Question: I asked about an issue I have with comma delimited numeric values <URL>.
Given some of the replies, I attempted to try to implement my own model binder as follows:
'''
namespace MvcApplication1.Core
{
public class PropertyModelBinder : DefaultModelBinder
{
public override object BindModel(ControllerContext controllerContext, ModelBindingContext bindingContext)
{
object objectModel = new object();
if (bindingContext.ModelType == typeof(PropertyModel))
{
HttpRequestBase request = controllerContext.HttpContext.Request;
string price = request.Form.Get("Price").Replace(",", string.Empty);
ModelBindingContext newBindingContext = new ModelBindingContext()
{
ModelMetadata = ModelMetadataProviders.Current.GetMetadataForType(
() => new PropertyModel()
{
Price = Convert.ToInt32(price)
},
typeof(PropertyModel)
),
ModelState = bindingContext.ModelState,
ValueProvider = bindingContext.ValueProvider
};
// call the default model binder this new binding context
return base.BindModel(controllerContext, newBindingContext);
}
else
{
return base.BindModel(controllerContext, bindingContext);
}
}
//protected override object CreateModel(ControllerContext controllerContext, ModelBindingContext bindingContext, Type modelType)
//{
// //return base.CreateModel(controllerContext, bindingContext, modelType);
// PropertyModel model = new PropertyModel();
// if (modelType == typeof(PropertyModel))
// {
// model = (PropertyModel)base.CreateModel(controllerContext, bindingContext, modelType);
// HttpRequestBase request = controllerContext.HttpContext.Request;
// string price = request.Form.Get("Price").Replace(",", string.Empty);
// model.Price = Convert.ToInt32(price);
// }
// return model;
//}
}
}
'''
And updated my controller class as this:
'''
namespace MvcApplication1.Controllers
{
public class PropertyController : Controller
{
public ActionResult Edit()
{
PropertyModel model = new PropertyModel
{
AgentName = "John Doe",
BuildingStyle = "Colonial",
BuiltYear = 1978,
Price = 650000,
Id = 1
};
return View(model);
}
[HttpPost]
public ActionResult Edit([ModelBinder(typeof(PropertyModelBinder))] PropertyModel model)
{
if (ModelState.IsValid)
{
//Save property info.
}
return View(model);
}
public ActionResult About()
{
ViewBag.Message = "Your app description page.";
return View();
}
public ActionResult Contact()
{
ViewBag.Message = "Your contact page.";
return View();
}
}
}
'''
Now, if I enter the price with commas, my custom model binder will remove the commas, that's what I want, but validation still fails. So, question is: ? In other words, I suspect that I need to do more in my custom model binder, but don't know how and what. Thanks.
So, I tried @mare's solution at <URL> and updated my model binder as follows:
'''
namespace MvcApplication1.Core
{
public class PropertyModelBinder : DefaultModelBinder
{
public override object BindModel(ControllerContext controllerContext, ModelBindingContext bindingContext)
{
object objectModel = new object();
if (bindingContext.ModelType == typeof(PropertyModel))
{
HttpRequestBase request = controllerContext.HttpContext.Request;
string price = request.Form.Get("Price").Replace(",", string.Empty);
ModelBindingContext newBindingContext = new ModelBindingContext()
{
ModelMetadata = ModelMetadataProviders.Current.GetMetadataForType(
() => new PropertyModel()
{
Price = Convert.ToInt32(price)
},
typeof(PropertyModel)
),
ModelState = bindingContext.ModelState,
ValueProvider = bindingContext.ValueProvider
};
// call the default model binder this new binding context
object o = base.BindModel(controllerContext, newBindingContext);
newBindingContext.ModelState.Remove("Price");
newBindingContext.ModelState.Add("Price", new ModelState());
newBindingContext.ModelState.SetModelValue("Price", new ValueProviderResult(price, price, null));
return o;
}
else
{
return base.BindModel(controllerContext, bindingContext);
}
}
//protected override object CreateModel(ControllerContext controllerContext, ModelBindingContext bindingContext, Type modelType)
//{
// //return base.CreateModel(controllerContext, bindingContext, modelType);
// PropertyModel model = new PropertyModel();
// if (modelType == typeof(PropertyModel))
// {
// model = (PropertyModel)base.CreateModel(controllerContext, bindingContext, modelType);
// HttpRequestBase request = controllerContext.HttpContext.Request;
// string price = request.Form.Get("Price").Replace(",", string.Empty);
// model.Price = Convert.ToInt32(price);
// }
// return model;
//}
}
}
'''
It sorta works, but if I enter 0 for price, the model comes back as valid, which is wrong because I have a Range annotation which says that the minimum price is 1. At my wit's end.
In order to test out a custom model binder with composite types. I've created the following view model classes:
'''
using System.ComponentModel.DataAnnotations;
namespace MvcApplication1.Models
{
public class PropertyRegistrationViewModel
{
public PropertyRegistrationViewModel()
{
}
public Property Property { get; set; }
public Agent Agent { get; set; }
}
public class Property
{
public int HouseNumber { get; set; }
public string Street { get; set; }
public string City { get; set; }
public string State { get; set; }
public string Zip { get; set; }
[Required(ErrorMessage="You must enter the price.")]
[Range(1000, <PHONE>, ErrorMessage="Bad price.")]
public int Price { get; set; }
}
public class Agent
{
public string FirstName { get; set; }
public string LastName { get; set; }
[Required(ErrorMessage="You must enter your annual sales.")]
[Range(10000, <PHONE>, ErrorMessage="Bad range.")]
public int AnnualSales { get; set; }
public Address Address { get; set; }
}
public class Address
{
public string Line1 { get; set; }
public string Line2 { get; set; }
}
}
'''
And here is the controller:
'''
using MvcApplication1.Core;
using MvcApplication1.Models;
using System.Web.Mvc;
namespace MvcApplication1.Controllers {
public class RegistrationController : Controller
{
public ActionResult Index() {
PropertyRegistrationViewModel viewModel = new PropertyRegistrationViewModel();
return View(viewModel);
}
[HttpPost]
public ActionResult Index([ModelBinder(typeof(PropertyRegistrationModelBinder))]PropertyRegistrationViewModel viewModel)
{
if (ModelState.IsValid)
{
//save registration.
}
return View(viewModel);
}
}
}
'''
Here is the custom model binder implementation:
'''
using MvcApplication1.Models;
using System;
using System.Collections.Generic;
using System.Linq;
using System.Web;
using System.Web.Mvc;
namespace MvcApplication1.Core
{
public class PropertyRegistrationModelBinder : DefaultModelBinder
{
protected override object GetPropertyValue(
ControllerContext controllerContext,
ModelBindingContext bindingContext,
System.ComponentModel.PropertyDescriptor propertyDescriptor,
IModelBinder propertyBinder)
{
if (propertyDescriptor.ComponentType == typeof(PropertyRegistrationViewModel))
{
if (propertyDescriptor.Name == "Property")
{
var price = bindingContext.ValueProvider.GetValue("Property.Price").AttemptedValue.Replace(",", string.Empty);
var property = new Property();
// Question 1: Price is the only property I want to modify. Is there any way
// such that I don't have to manually populate the rest of the properties like so?
property.Price = string.IsNullOrWhiteSpace(price)? 0: Convert.ToInt32(price);
property.HouseNumber = Convert.ToInt32(bindingContext.ValueProvider.GetValue("Property.HouseNumber").AttemptedValue);
property.Street = bindingContext.ValueProvider.GetValue("Property.Street").AttemptedValue;
property.City = bindingContext.ValueProvider.GetValue("Property.City").AttemptedValue;
property.State = bindingContext.ValueProvider.GetValue("Property.State").AttemptedValue;
property.Zip = bindingContext.ValueProvider.GetValue("Property.Zip").AttemptedValue;
// I had thought that when this property object returns, our annotation of the Price property
// will be honored by the model binder, but it doesn't validate it accordingly.
return property;
}
if (propertyDescriptor.Name == "Agent")
{
var sales = bindingContext.ValueProvider.GetValue("Agent.AnnualSales").AttemptedValue.Replace(",", string.Empty);
var agent = new Agent();
// Question 2: AnnualSales is the only property I need to process before validation,
// Is there any way I can avoid tediously populating the rest of the properties?
agent.AnnualSales = string.IsNullOrWhiteSpace(sales)? 0: Convert.ToInt32(sales);
agent.FirstName = bindingContext.ValueProvider.GetValue("Agent.FirstName").AttemptedValue;
agent.LastName = bindingContext.ValueProvider.GetValue("Agent.LastName").AttemptedValue;
var address = new Address();
address.Line1 = bindingContext.ValueProvider.GetValue("Agent.Address.Line1").AttemptedValue + " ROC";
address.Line2 = bindingContext.ValueProvider.GetValue("Agent.Address.Line2").AttemptedValue + " MD";
agent.Address = address;
// I had thought that when this agent object returns, our annotation of the AnnualSales property
// will be honored by the model binder, but it doesn't validate it accordingly.
return agent;
}
}
return base.GetPropertyValue(controllerContext, bindingContext, propertyDescriptor, propertyBinder);
}
protected override void OnModelUpdated(ControllerContext controllerContext, ModelBindingContext bindingContext)
{
var model = bindingContext.Model as PropertyRegistrationViewModel;
//In order to validate our model, it seems that we will have to manually validate it here.
base.OnModelUpdated(controllerContext, bindingContext);
}
}
}
'''
And here is the Razor view:
'''
@model MvcApplication1.Models.PropertyRegistrationViewModel
@{
ViewBag.Title = "Property Registration";
}
<h2>Property Registration</h2>
<p>Enter your property and agent information below.</p>
@using (Html.BeginForm("Index", "Registration"))
{
@Html.ValidationSummary();
<h4>Property Info</h4>
<text>House Number</text> @Html.TextBoxFor(m => m.Property.HouseNumber)<br />
<text>Street</text> @Html.TextBoxFor(m => m.Property.Street)<br />
<text>City</text> @Html.TextBoxFor(m => m.Property.City)<br />
<text>State</text> @Html.TextBoxFor(m => m.Property.State)<br />
<text>Zip</text> @Html.TextBoxFor(m => m.Property.Zip)<br />
<text>Price</text> @Html.TextBoxFor(m => m.Property.Price)<br />
<h4>Agent Info</h4>
<text>First Name</text> @Html.TextBoxFor(m => m.Agent.FirstName)<br />
<text>Last Name</text> @Html.TextBoxFor(m => m.Agent.LastName)<br />
<text>Annual Sales</text> @Html.TextBoxFor(m => m.Agent.AnnualSales)<br />
<text>Agent Address L1</text>@Html.TextBoxFor(m => m.Agent.Address.Line1)<br />
<text>Agent Address L2</text>@Html.TextBoxFor(m => m.Agent.Address.Line2)<br />
<input type="submit" value="Submit" name="submit" />
}
'''
And here is the global.asax file where I wire up the custom model binder. BTW, it seems this step isn't needed, coz I notice it still works without this step.
'''
using MvcApplication1.Core;
using MvcApplication1.Models;
using System.Web.Http;
using System.Web.Mvc;
using System.Web.Optimization;
using System.Web.Routing;
namespace MvcApplication1 {
// Note: For instructions on enabling IIS6 or IIS7 classic mode,
// visit http://go.microsoft.com/?LinkId=<PHONE>
public class MvcApplication : System.Web.HttpApplication {
protected void Application_Start() {
AreaRegistration.RegisterAllAreas();
WebApiConfig.Register(GlobalConfiguration.Configuration);
FilterConfig.RegisterGlobalFilters(GlobalFilters.Filters);
RouteConfig.RegisterRoutes(RouteTable.Routes);
BundleConfig.RegisterBundles(BundleTable.Bundles);
AuthConfig.RegisterAuth();
ModelBinders.Binders.Add(typeof(PropertyRegistrationViewModel), new PropertyRegistrationModelBinder());
}
}
}
'''
Maybe I am doing something wrong or not enough. I've noticed the following problems:
1. Although I only need to modify the Price value of the property object, it seems I have to tediously populate all the other properties in the model binder. I have to do the same for the AnnualSales property of the agent property. Is there anyway this can be avoided in the model binder?
2. I had thought that the default BindModel method will honor our annotation of our objects' properties and validate them accordingly after it calls GetPropertyValue, but it doesn't. If I enter some value way out of range for Price of the Property object or the AnnualSales of the Agent object, the model comes back as valid. In other words, the Range annotations are ignored. I know I can validate them by overriding OnModelUpdated in the custom model binder, but that's too much work, and plus, I have the annotations in place, why doesn't the default implementation of the model binder honor them just because I am overriding part of it?
@dotnetstep: Could you throw some insights into this? Thank you.
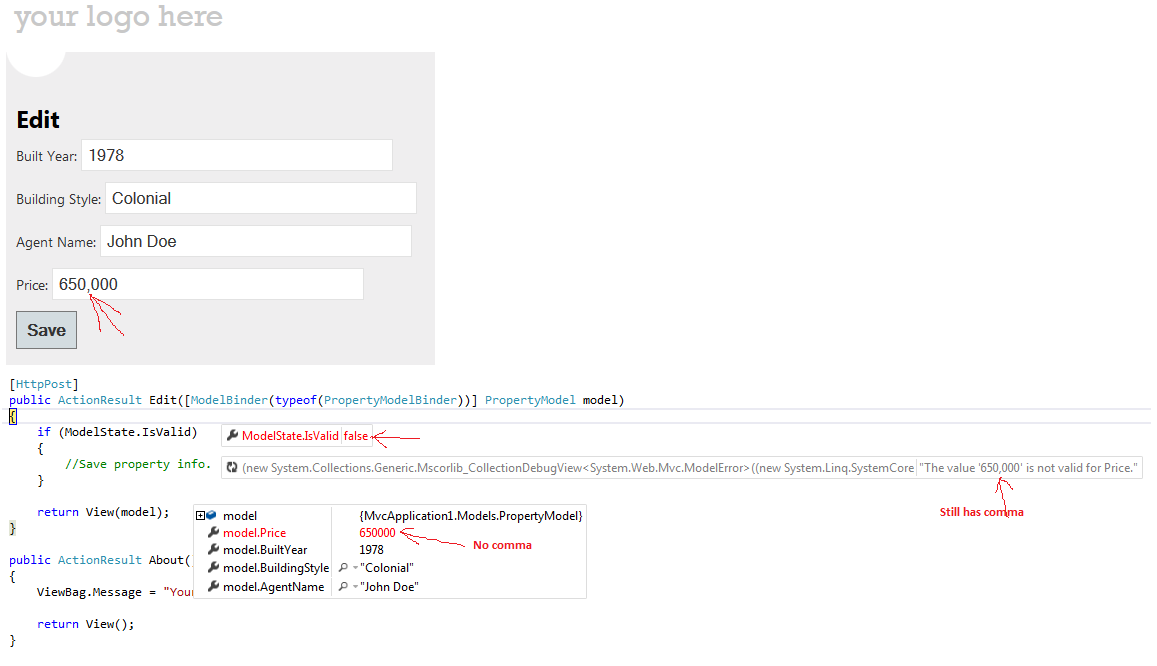
Answer: '''
[HttpPost]
public ActionResult Edit([ModelBinder(typeof(PropertyModelBinder))]PropertyModel model)
{
ModelState.Clear();
TryValidateModel(model);
if (ModelState.IsValid)
{
//Save property info.
}
return View(model);
}
'''
Hope This will Help.
Also you can try @Ryan solution as well.
This could be your Custom ModelBinder. ( In this case you don't need to update your Edit Action Result As I suggested above)
'''
public class PropertyModelBinder : DefaultModelBinder
{
protected override object GetPropertyValue(ControllerContext controllerContext, ModelBindingContext bindingContext, System.ComponentModel.PropertyDescriptor propertyDescriptor, IModelBinder propertyBinder)
{
if(propertyDescriptor.ComponentType == typeof(PropertyModel))
{
if (propertyDescriptor.Name == "Price")
{
var obj= bindingContext.ValueProvider.GetValue("Price");
return Convert.ToInt32(obj.AttemptedValue.ToString().Replace(",", ""));
}
}
return base.GetPropertyValue(controllerContext, bindingContext, propertyDescriptor, propertyBinder);
}
}
'''
As you have updated your scope for binding. I have provided my suggestion in comments. Also if you use ModelBinder for Property and Agent than you can do like this.
'''
//In Global.asax
ModelBinders.Binders.Add(typeof(Property), new PropertyRegistrationModelBinder());
ModelBinders.Binders.Add(typeof(Agent), new PropertyRegistrationModelBinder());
//Updated ModelBinder look like this.
public class PropertyRegistrationModelBinder : DefaultModelBinder
{
protected override object GetPropertyValue(ControllerContext controllerContext, ModelBindingContext bindingContext, System.ComponentModel.PropertyDescriptor propertyDescriptor, IModelBinder propertyBinder)
{
if (propertyDescriptor.ComponentType == typeof(Property) || propertyDescriptor.ComponentType == typeof(Agent))
{
if(propertyDescriptor.Name == "Price" || propertyDescriptor.Name == "AnnualSales")
{
var value = bindingContext.ValueProvider.GetValue(bindingContext.ModelName).AttemptedValue.Replace(",", string.Empty);
return string.IsNullOrEmpty(value) ? 0 : Convert.ToInt32(value);
}
}
return base.GetPropertyValue(controllerContext, bindingContext, propertyDescriptor, propertyBinder);
}
}
'''
Also I would like to say that you are able to find many information related to this and also you can do same thing many ways. Like if you introduce new attribute that apply to class property for binding same way you apply ModelBinder at class level.